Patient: sex F, age 54
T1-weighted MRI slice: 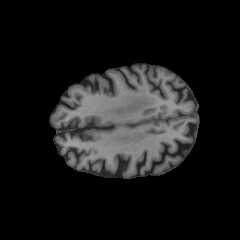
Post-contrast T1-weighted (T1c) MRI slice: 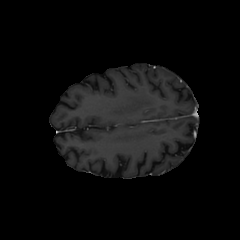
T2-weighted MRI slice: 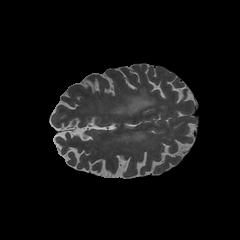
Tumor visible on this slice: yes
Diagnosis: Glioblastoma, IDH-wildtype
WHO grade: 4